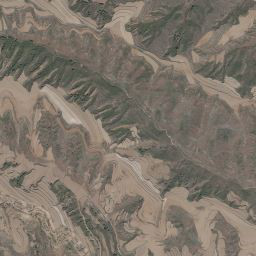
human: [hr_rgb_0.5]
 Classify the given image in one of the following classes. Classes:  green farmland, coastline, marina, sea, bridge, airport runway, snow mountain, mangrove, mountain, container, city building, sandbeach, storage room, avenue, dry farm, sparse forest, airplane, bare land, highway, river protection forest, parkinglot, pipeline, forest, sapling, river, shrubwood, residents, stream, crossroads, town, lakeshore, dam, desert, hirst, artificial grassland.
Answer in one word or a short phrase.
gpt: mountain